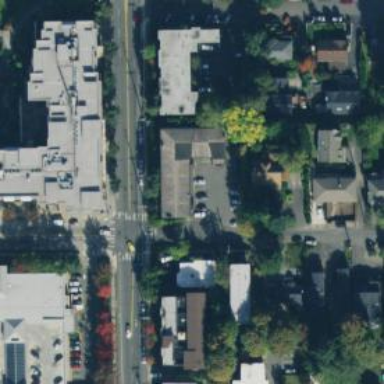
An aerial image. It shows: Secondary road with separate asphalt sidewalk.